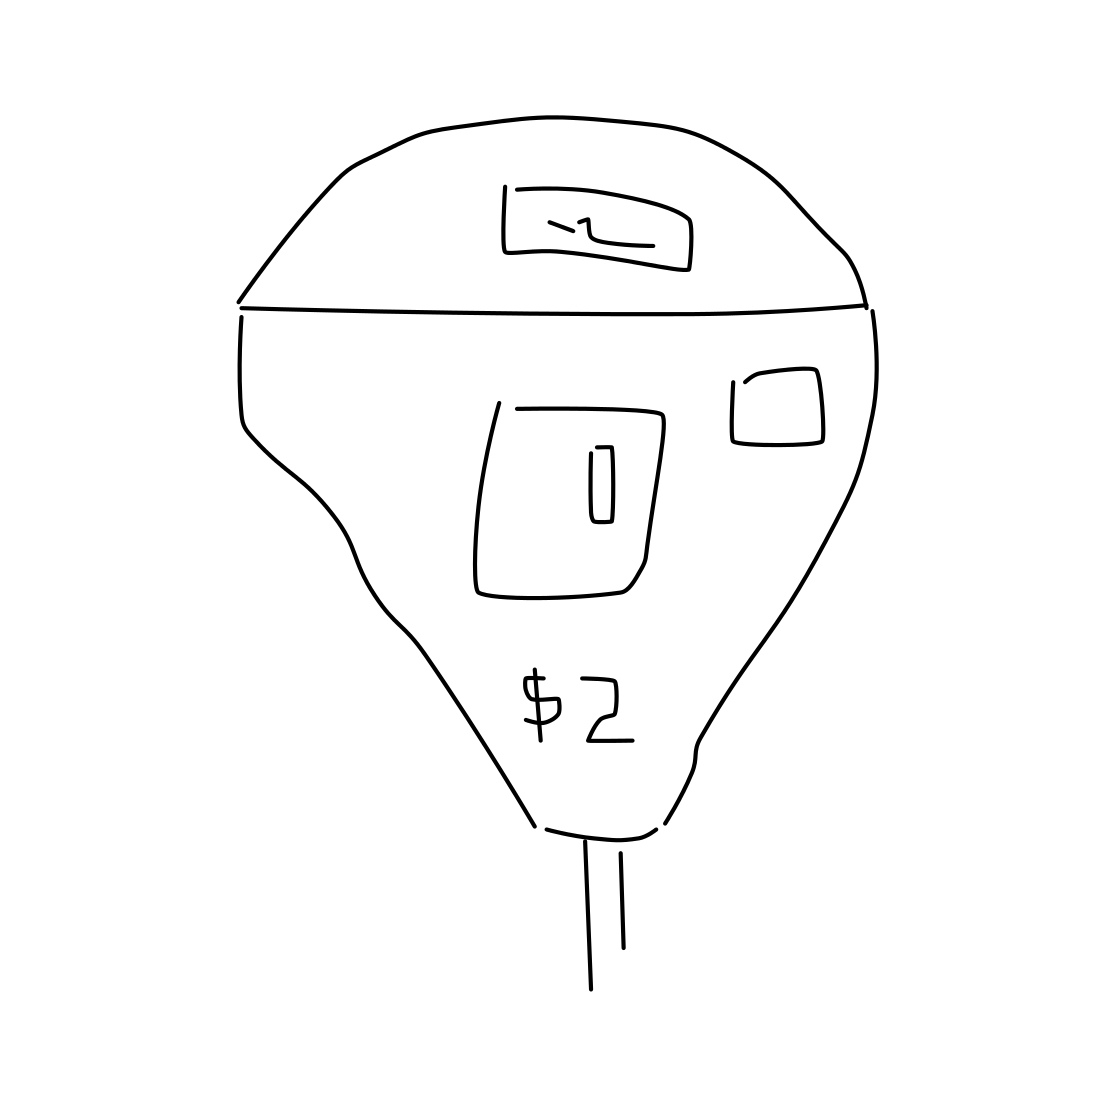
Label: parking meter